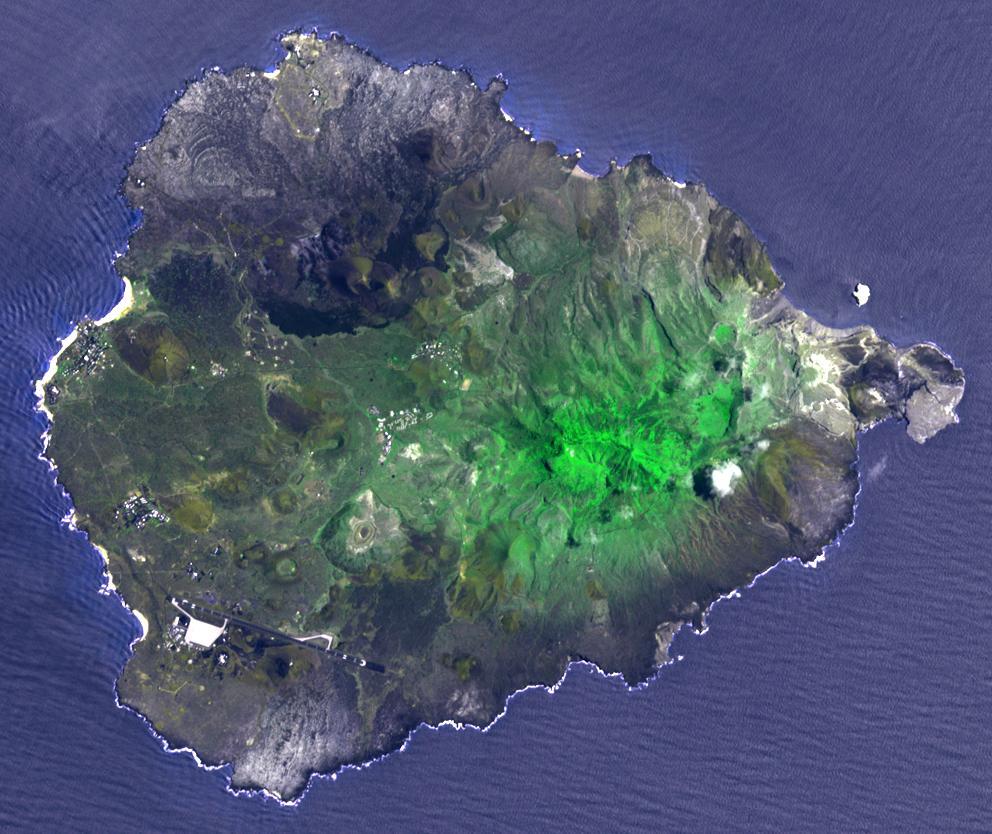
Ascension Island Earth, Terra